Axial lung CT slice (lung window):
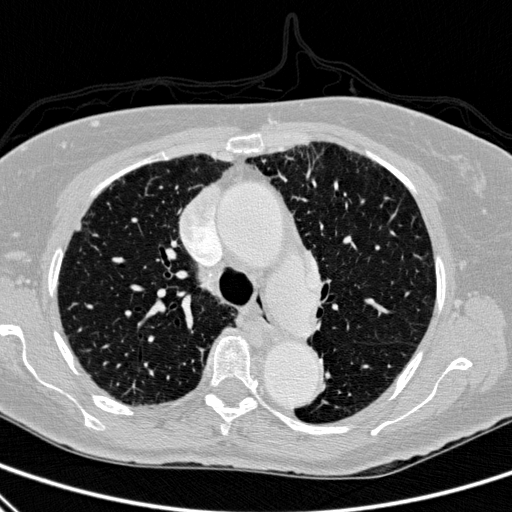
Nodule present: yes
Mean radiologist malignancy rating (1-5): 2